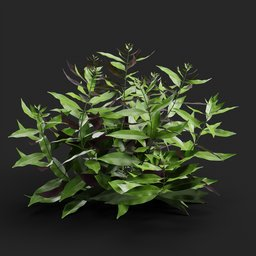
Label: nature